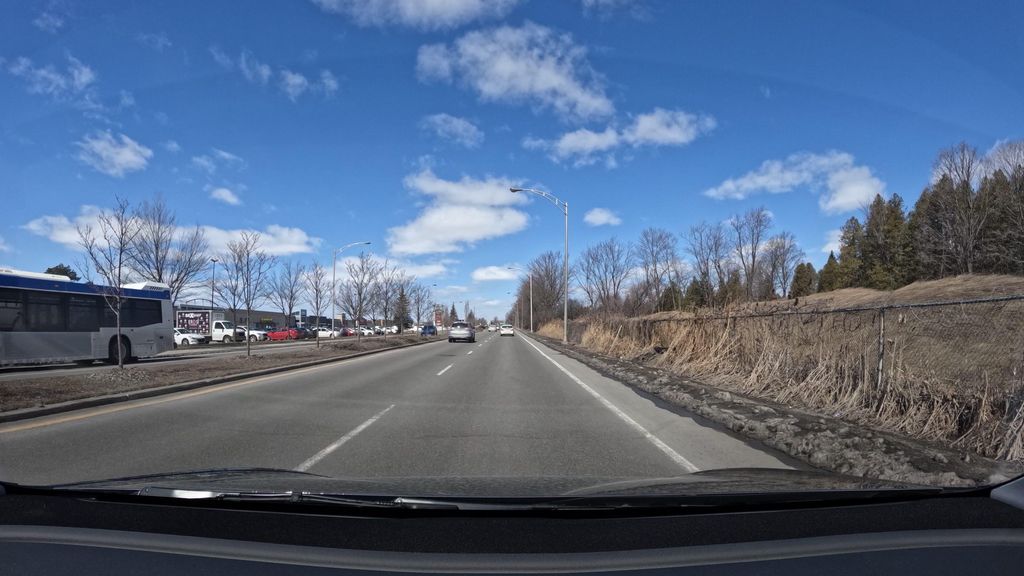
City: montreal